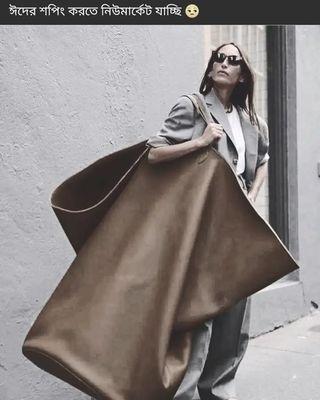
Text: ঈদের শপিং করতে নিউমার্কেট যাচ্ছি
Label: Non Hate